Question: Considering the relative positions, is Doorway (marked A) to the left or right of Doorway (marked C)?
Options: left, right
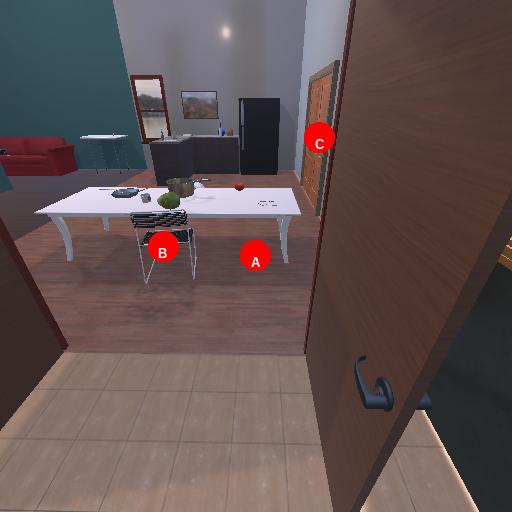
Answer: left